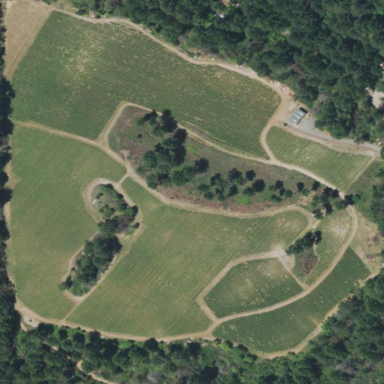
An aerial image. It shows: Vineyard growing wine grapes.